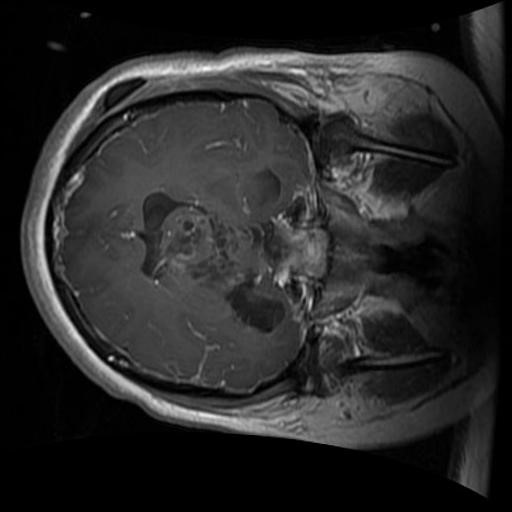
Label: brain_glioma